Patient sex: F
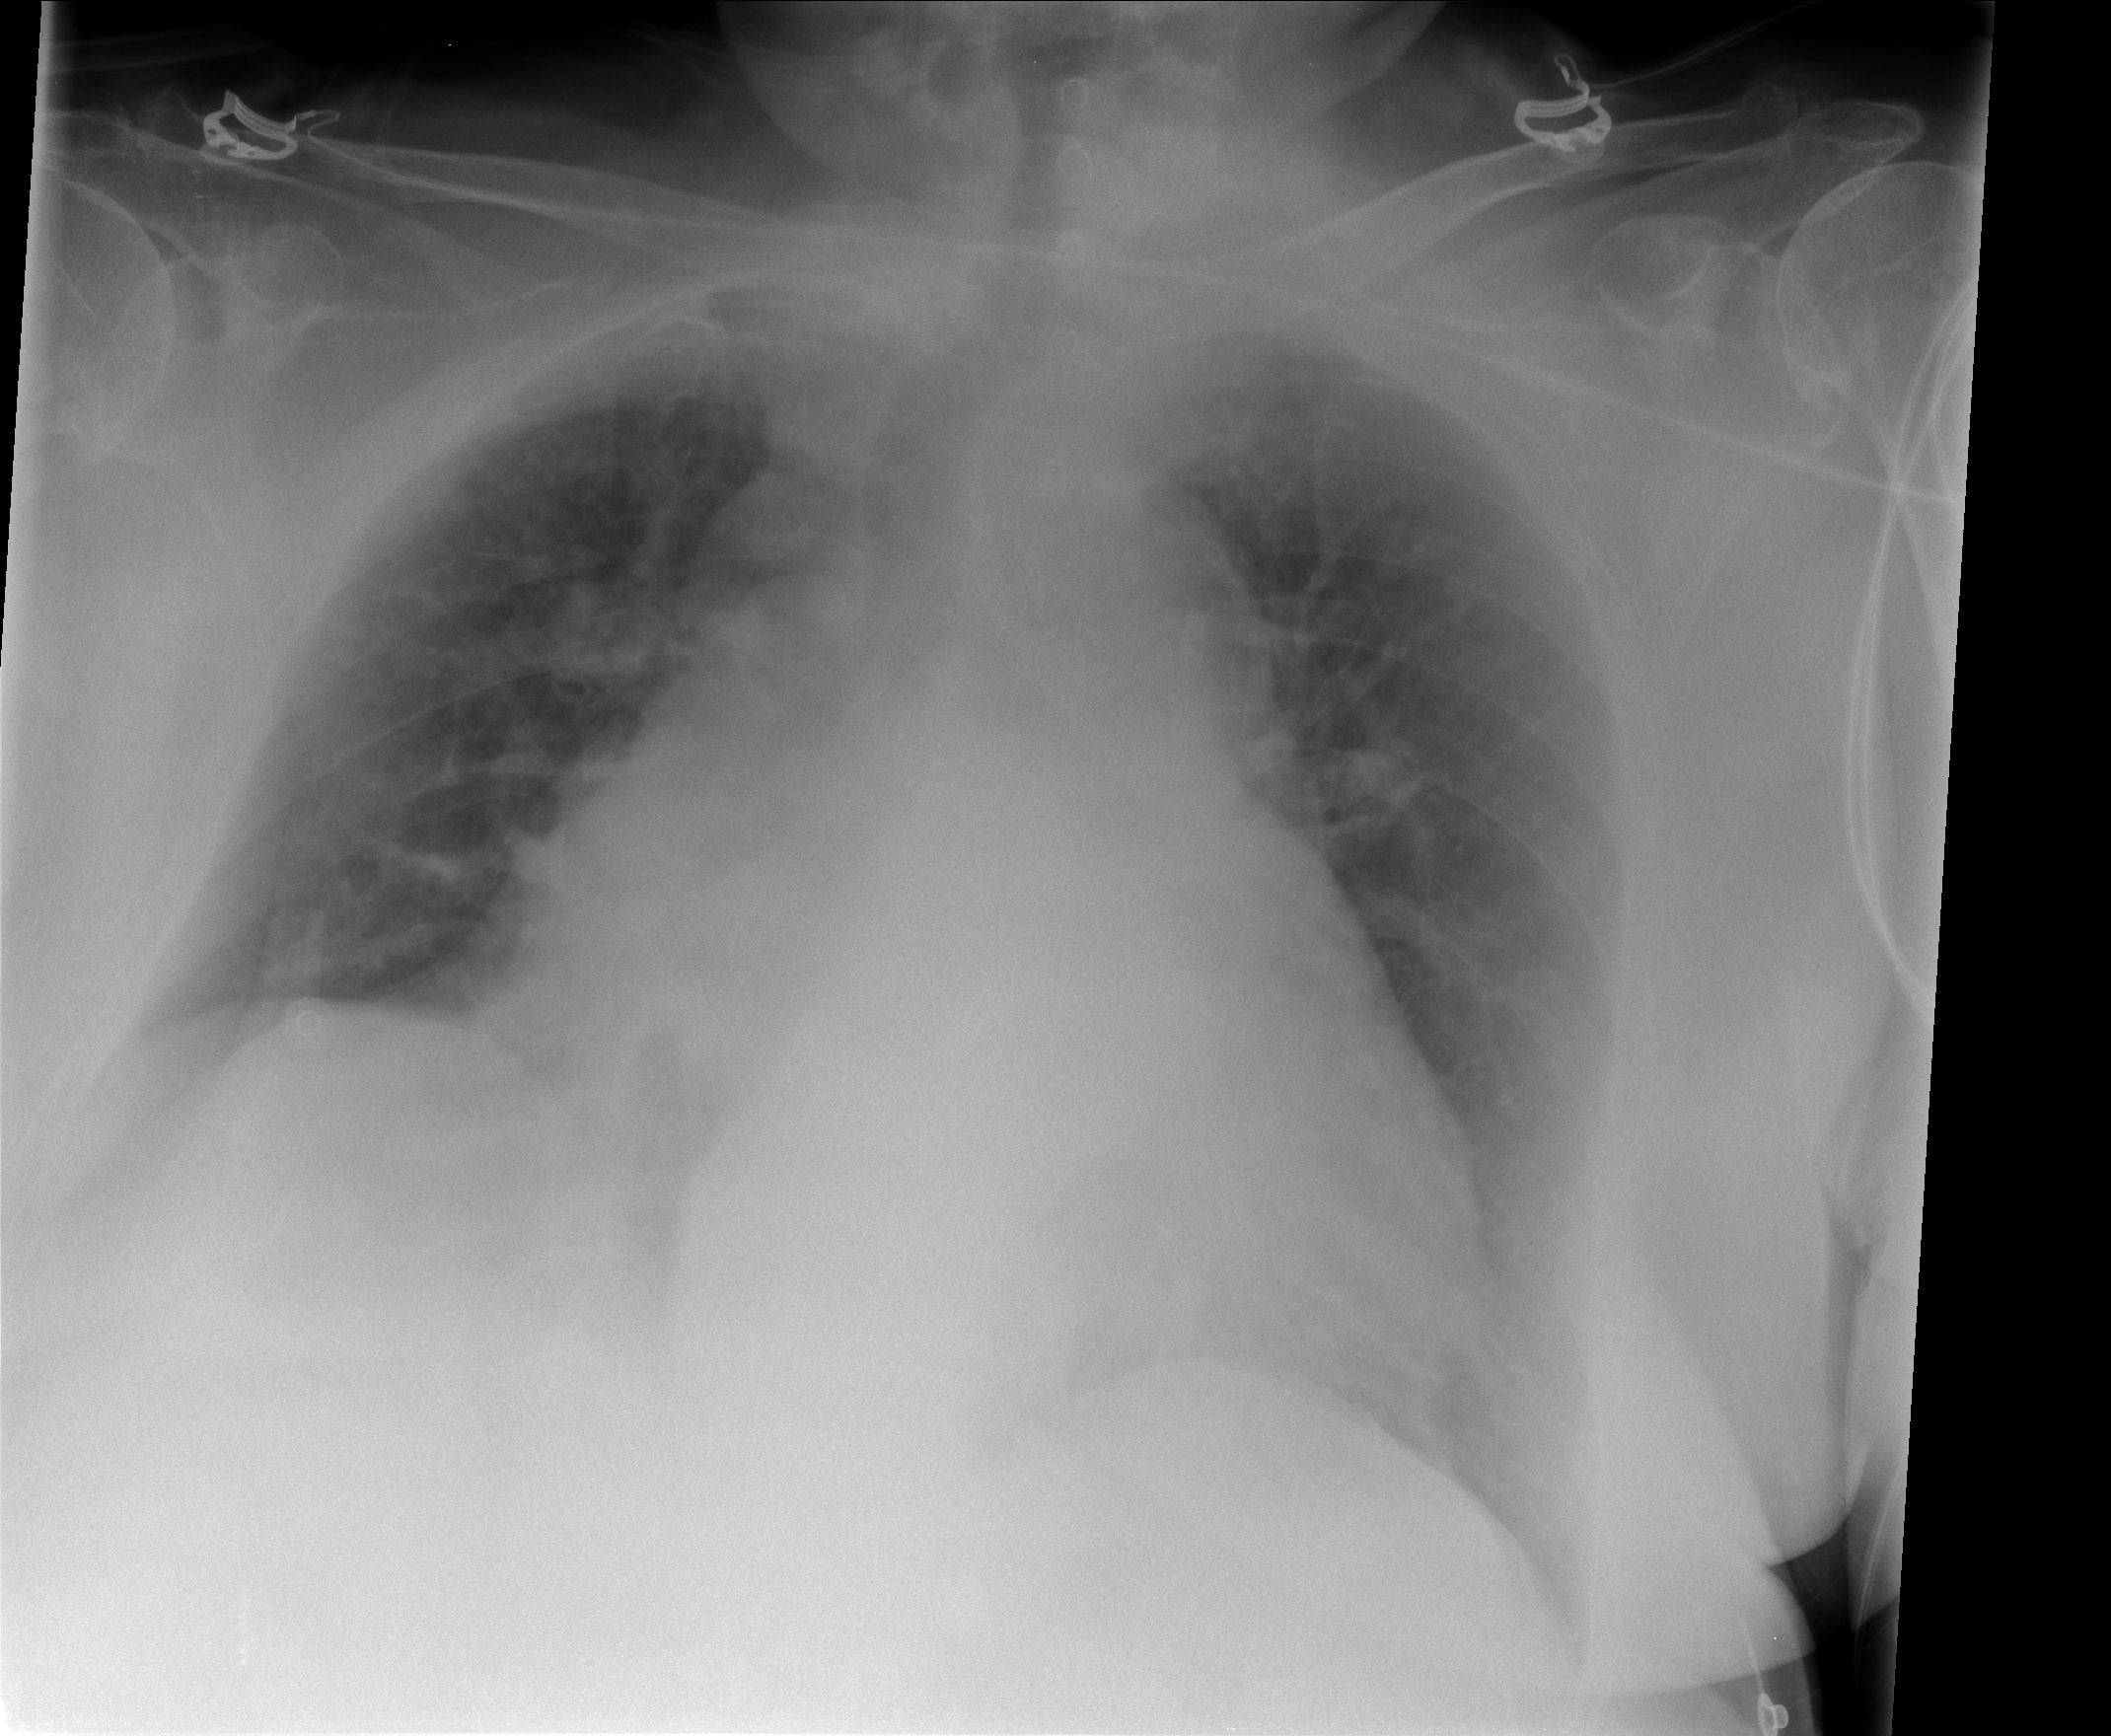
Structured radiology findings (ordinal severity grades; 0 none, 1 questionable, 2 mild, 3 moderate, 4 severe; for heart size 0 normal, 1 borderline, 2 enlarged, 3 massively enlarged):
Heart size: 3
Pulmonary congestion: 2
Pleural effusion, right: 0
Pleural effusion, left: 0
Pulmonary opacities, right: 0
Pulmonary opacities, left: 0
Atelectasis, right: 0
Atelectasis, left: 0